Question: How to design form which should be aligned in the center for (desktop,mobile,tablet)
and Add border like in the image attached
Jsfiddle : <URL>
Code:
'''
<div class="container">
<div class="row">
<div class="col-md-6 col-md-offset-3">
<p class="main_heading">Start building your project!</p>
<p class="sub_heading">
Add a story, picture and other important details
</p>
<form class="form-horizontal" role="form">
<fieldset>
<div class="form-group">
<label class="col-sm-3 control-label">Project title</label>
<div class="col-sm-9">
<input type="text" class="form-control" name="project_title" id="project_title" placeholder="Enter Project Title">
<p>Your project title and blurb should be simple, specific, and memorable. Our search tools run through these sections of your project, so be sure to incorporate any key words here!
These words will help people find your project, so choose them wisely! Your name will be searchable too.</p>
</div>
</div>
<div class="form-group">
<label class="col-sm-3 control-label">Story</label>
<div class="col-sm-9">
<p>Use your story to share on your as well as your FRIEND AND FANS' Facebook wall!</p>
<textarea class="form-control" name="story" id="story" placeholder="Enter Story"></textarea>
</div>
</div>
<div class="form-group">
<label class="col-sm-3 control-label">Picture</label>
<div class="col-sm-9">
<input type="file" class="form-control" name="picture" id="picture">
</div>
</div>
<div class="form-group">
<label class="col-sm-3 control-label">Video</label>
<div class="col-sm-9">
<input type="file" class="form-control" name="video" id="video">
<p>Have fun - add a video. A video have a much higher chance of success. The video will be shared on your as well as your FRIEND AND FANS' Facebook Wall!</p>
</div>
</div>
<div class="form-group">
<label class="col-sm-3 control-label">Short blurb</label>
<div class="col-sm-9">
<textarea class="form-control" name="short_blurb" id="short_blurb"></textarea>
<p>If you had to describe what you're doing in one tweet, how would you do it?</p>
</div>
</div>
<div class="form-group">
<div class="col-sm-offset-3 col-sm-9">
<button type="button" class="btn btn-success">Submit</button>
</div>
</div>
</fieldset>
</form>
<!------------>
</div>
</div>
</div>
'''
This is the sample design , attached below

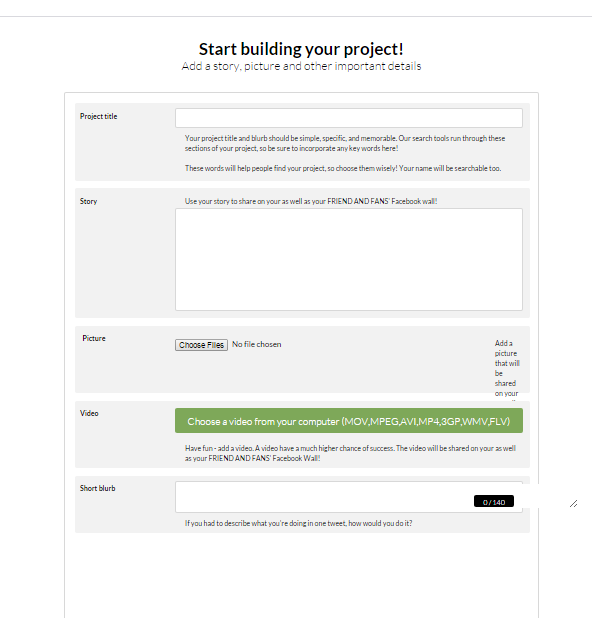
Answer: You can style the '.container' and '.form-group'
'''
.container {
border: 1px solid #D8D8D8;
border-radius: 3px;
}
.form-group
{
background-color: #F2F2F2;
padding: 10px 0;
}
'''
<URL>